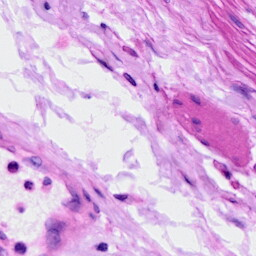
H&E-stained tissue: Ovarian